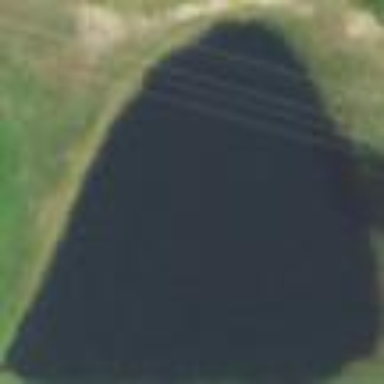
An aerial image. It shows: Picturesque pond acting as water hazard on golf course.